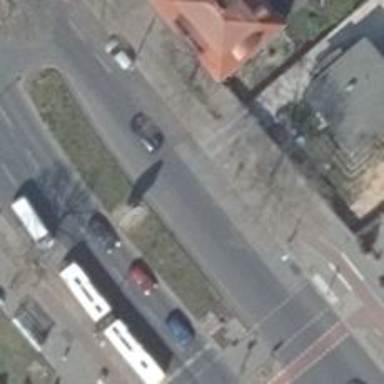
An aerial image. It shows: Secondary road with asphalt surface. It includes marked cycle track on the right side.